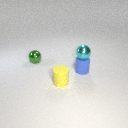
small blue rubber cylinder in front of small green metal sphere